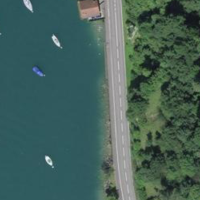
EUNIS habitat code: 14
Species observed at this site:
Vincetoxicum hirundinaria